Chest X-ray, AP view. Patient: 58 years old, sex M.
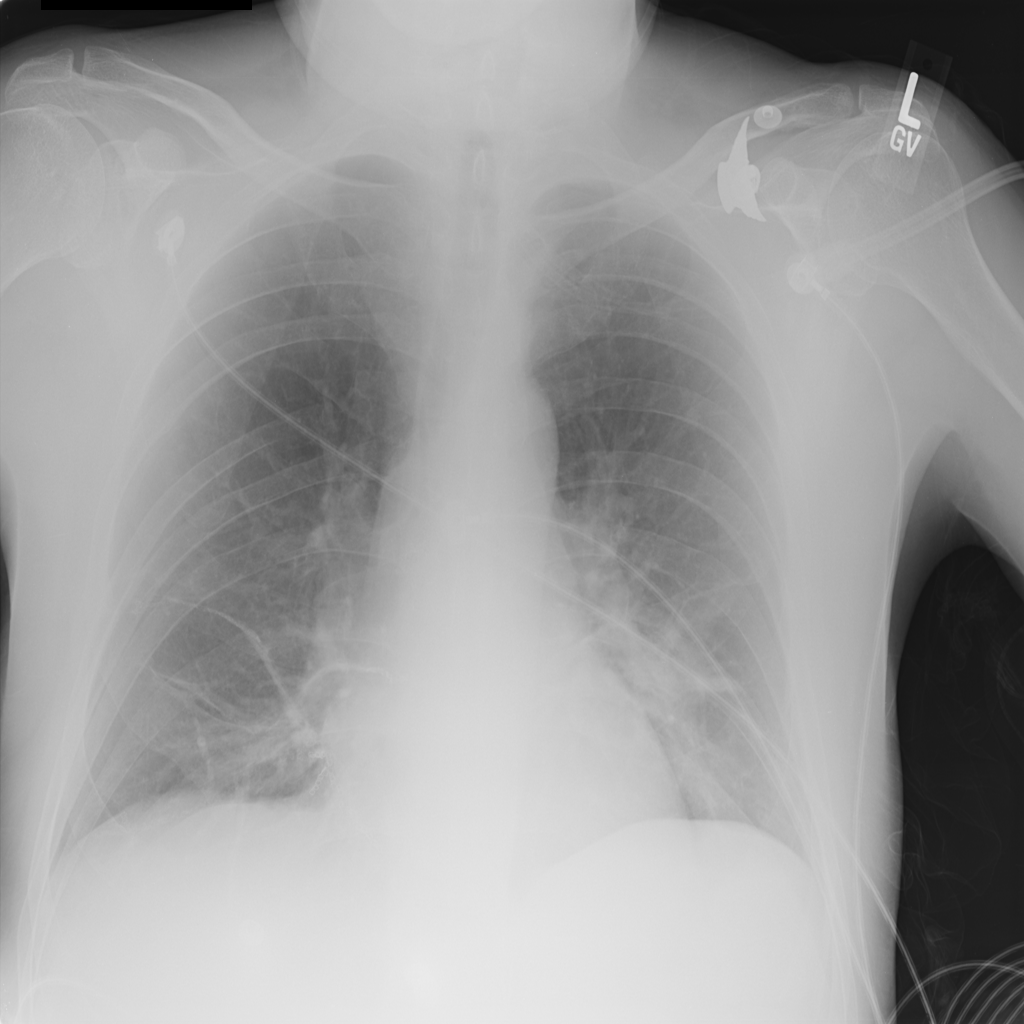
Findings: No Finding